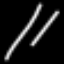
Label: line